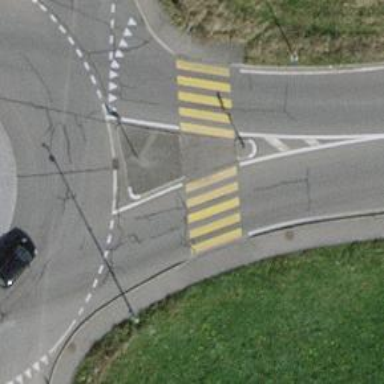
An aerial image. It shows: Uncontrolled crossing on the road.